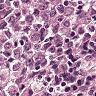
Metastatic tissue present: yes